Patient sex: F
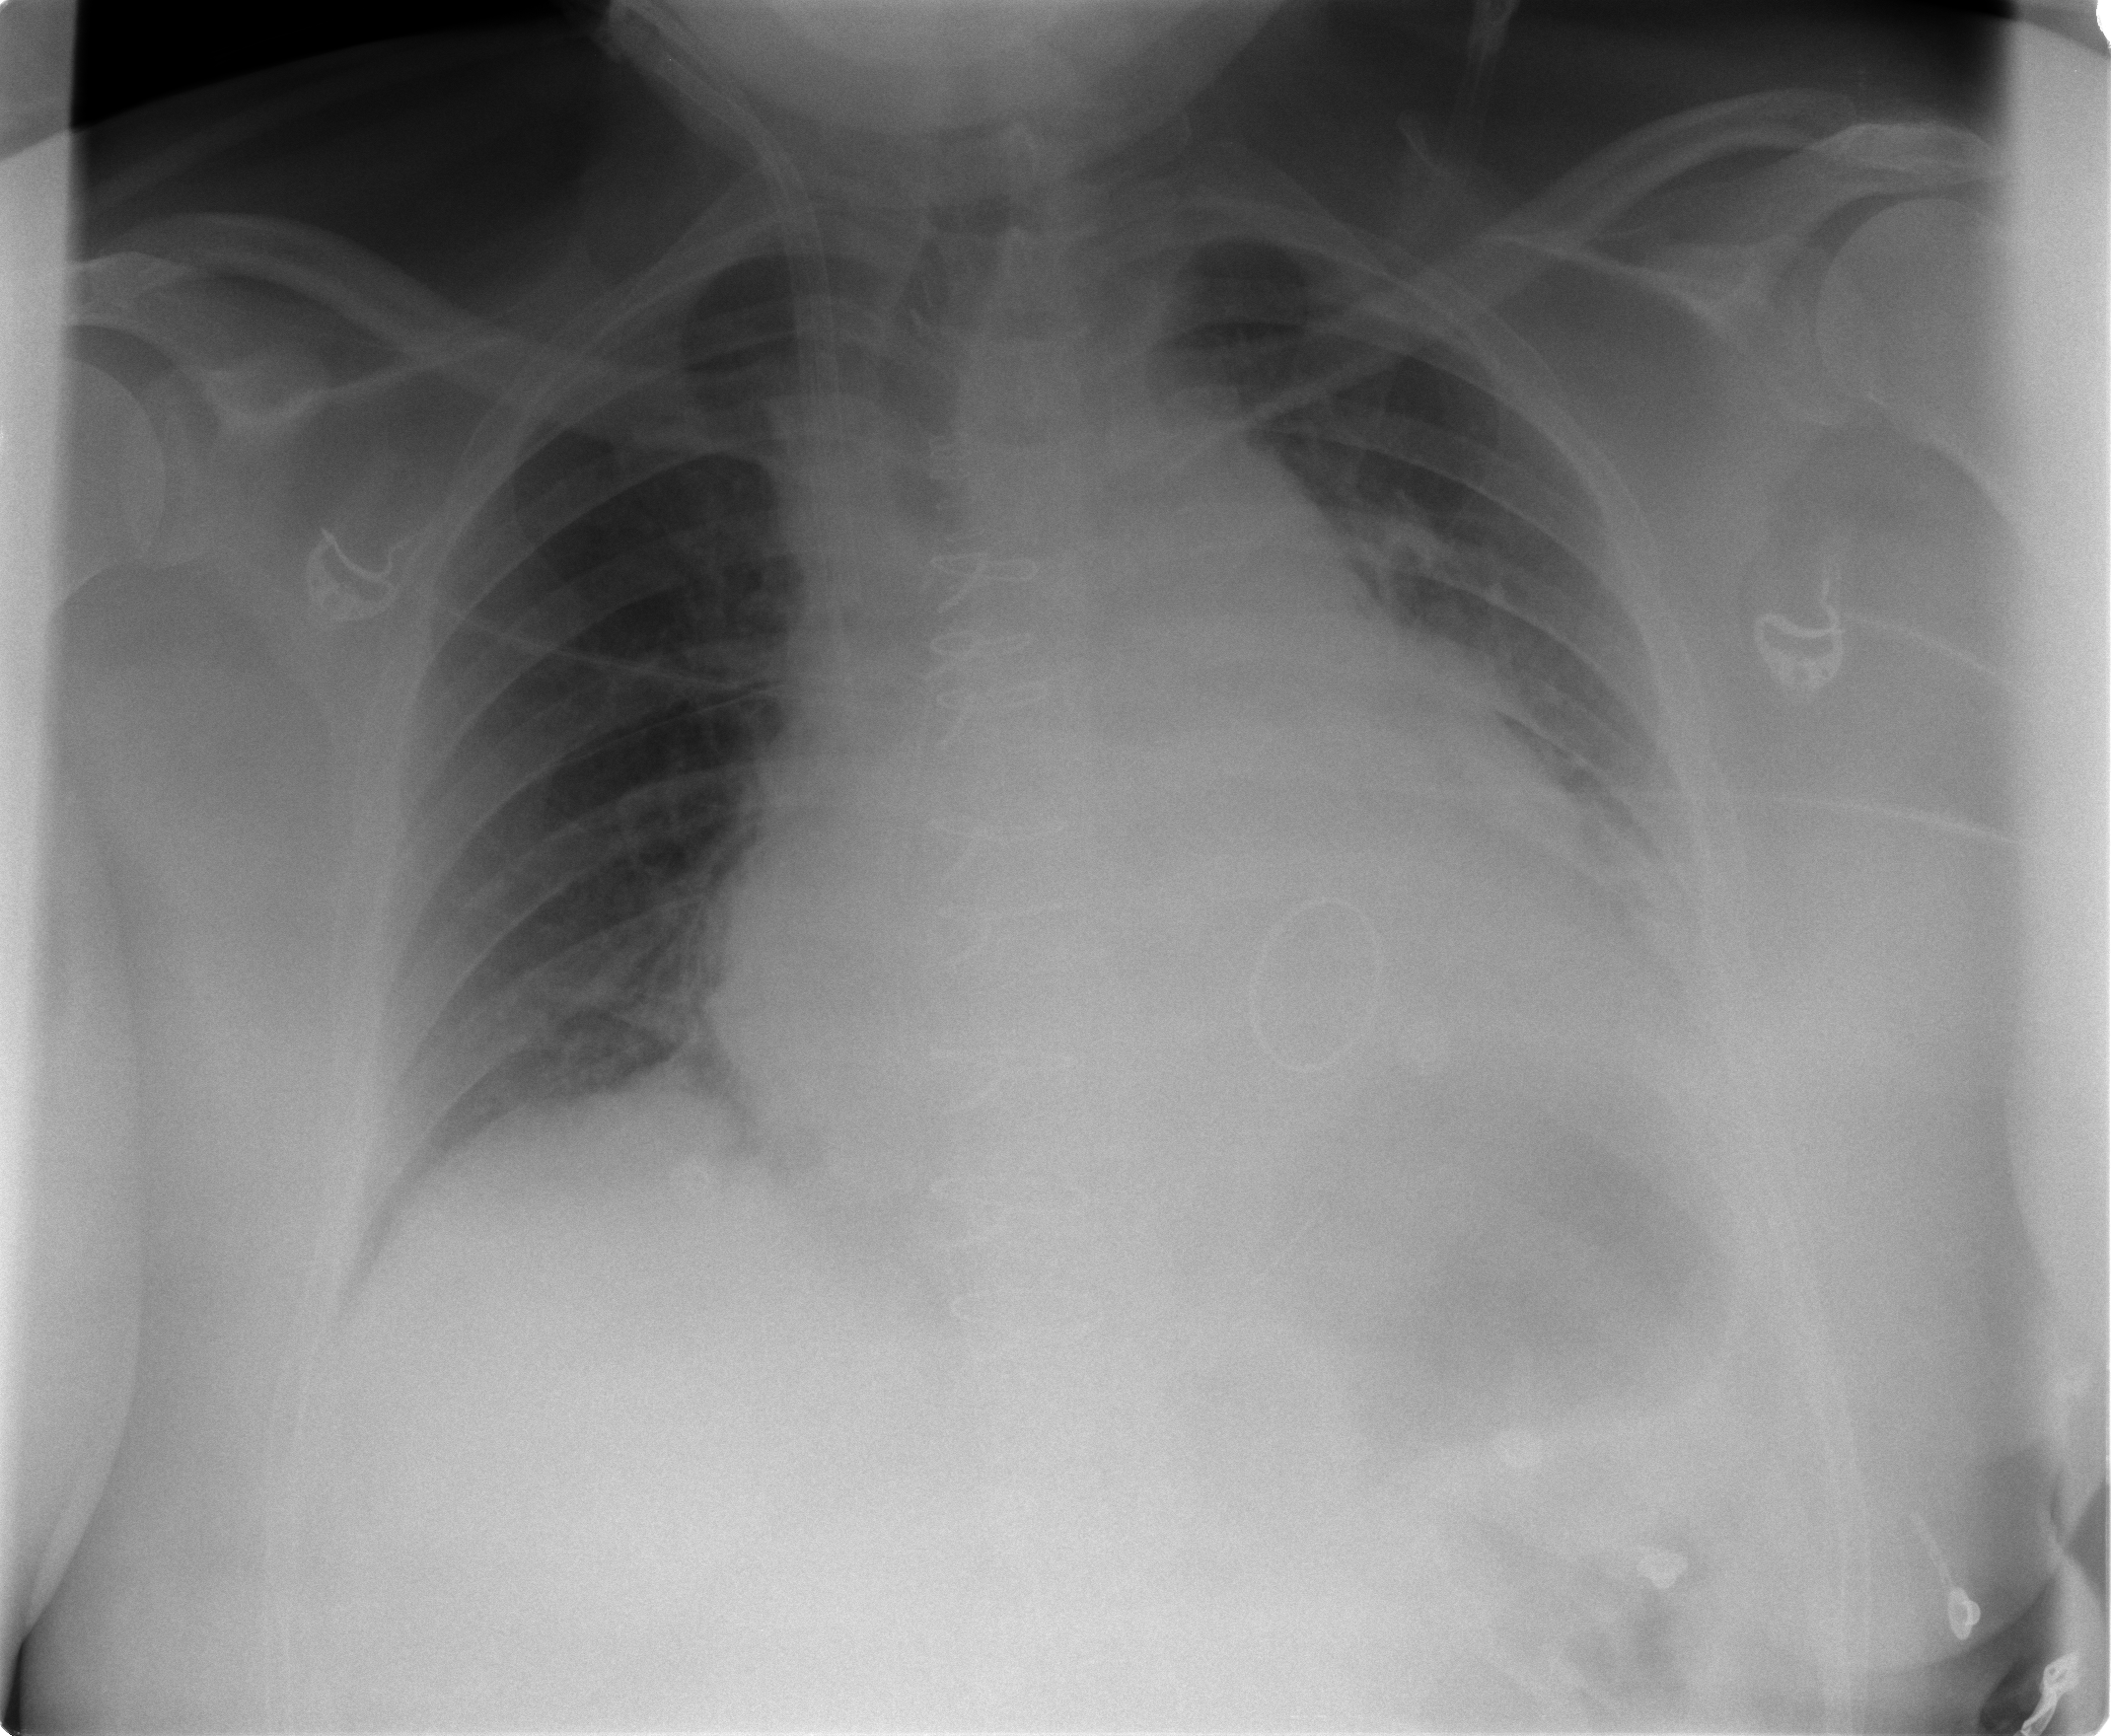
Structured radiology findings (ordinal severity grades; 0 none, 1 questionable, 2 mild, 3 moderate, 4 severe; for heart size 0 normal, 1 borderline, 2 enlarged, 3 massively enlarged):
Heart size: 2
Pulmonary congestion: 0
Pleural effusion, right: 0
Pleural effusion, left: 2
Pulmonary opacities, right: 0
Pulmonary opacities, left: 0
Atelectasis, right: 0
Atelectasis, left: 2